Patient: sex M, age 71
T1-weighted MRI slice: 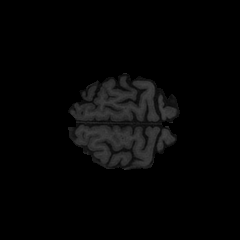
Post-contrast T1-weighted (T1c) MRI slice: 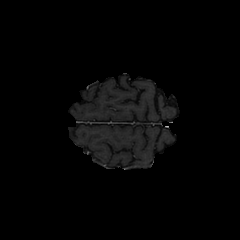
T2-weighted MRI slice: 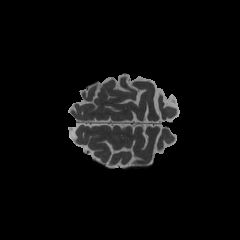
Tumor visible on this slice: no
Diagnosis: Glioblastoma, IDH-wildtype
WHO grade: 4